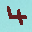
Label: 4